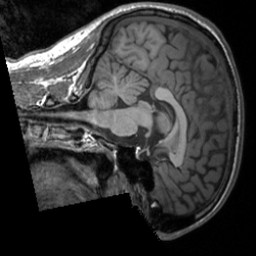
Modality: T1w
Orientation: sagittal
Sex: male
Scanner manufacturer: siemens
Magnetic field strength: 3 T
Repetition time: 1.9 s
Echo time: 0.00226 s